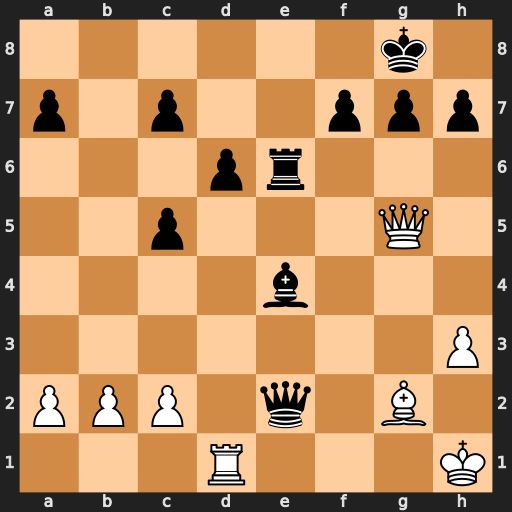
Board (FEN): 6k1/p1p2ppp/3pr3/2p3Q1/4b3/7P/PPP1q1B1/3R3K
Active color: w
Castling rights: -
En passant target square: -
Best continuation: Qd8+ Re8 Qxe8#